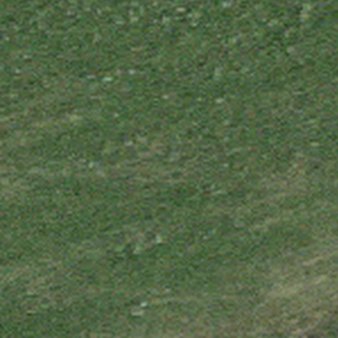
Label: other